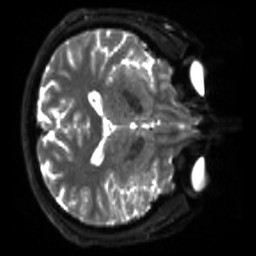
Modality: sbref
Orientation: axial
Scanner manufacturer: siemens
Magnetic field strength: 3 T
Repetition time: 4 s
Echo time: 0.0594 s